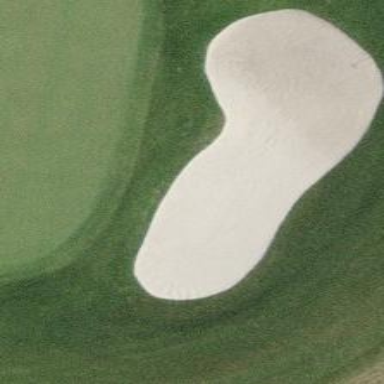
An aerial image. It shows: Golf bunker filled with natural sand.